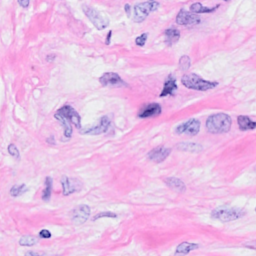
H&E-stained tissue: Breast